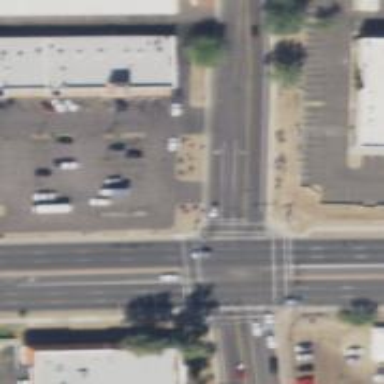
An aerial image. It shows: Solid stop line on the road marking.